Question: I have two pick lists in my app, both are dynamic values coming from DB. The values in to second pick list are displayed based the value selected in first pick list. So change event of first pick list the second pick list values should dynamically change with out refreshing the page.
My code is as follows,
'''
$.picker.addEventListener('change',function(e){
languageid = e.row.title;
alert("language is : "+ languageid);
movie.fetch({query: "SELECT * FROM movies WHERE id = '"+languageid+"';"});
var column = Ti.UI.createPickerColumn();
movie.each(function(model){
var row = Ti.UI.createPickerRow({
title: model.get("movieName")
});
column.addRow(row);
});
$.picker1.columns = [column];
});
'''
'''
<Alloy>
<Collection src="UserLanguage"/>
<Collection src="movies"/>
<Window class="container">
<Picker id="picker"/>
<Picker id="picker1"/>
</Window>
</Alloy>
'''
'''
".container": {
backgroundColor:"black"
}
"#picker": {
width: '90%',
top: '25dp'
}
"#picker1": {
width: '90%',
top: '100dp'
}
'''
'''
exports.definition = {
config : {
"columns": {
"id": "text",
"movieName": "text"
},
"adapter": {
"type": "sql",
"collection_name": "movies"
}
}
};
'''

The select roe count is correct but the text is not visible. Why?
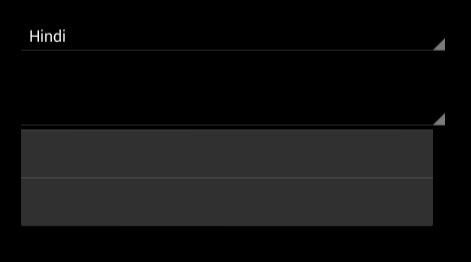
Answer: OK, let's start from beginning because current solution is too messy...
(Make sure that you have got models/Movies.js)
'''
<Alloy>
<Collection src="UserLanguage"/>
<Collection src="Movies"/>
<Window class="container">
<Picker id="picker"/>
<Picker id="picker1"/>
</Window>
</Alloy>
'''
(The problem was that @Coyote selects data from table called 'movie' not 'movies'). So it should look like this:
'''
var movies = Alloy.Collections.Movies;
$.picker.addEventListener("change", function(e) {
var column = Ti.UI.createPickerColumn();
movies.fetch({
query: {
statement: "SELECT * FROM movies WHERE id = ?;",
params: [e.row.title] // How can be 'title' an id?
}
});
movies.each(function(model) {
var row = Ti.UI.createPickerRow({
title: model.get("movieName")
});
column.addRow(row);
});
$.picker1.columns = [column];
});
'''